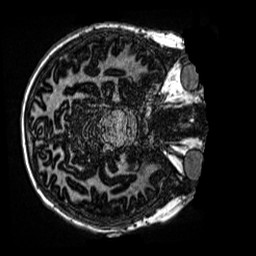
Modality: MP2RAGE
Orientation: axial
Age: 13
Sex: female
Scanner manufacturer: siemens
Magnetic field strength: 3 T
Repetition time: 4 s
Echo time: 0.00299 s